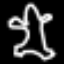
Label: frog